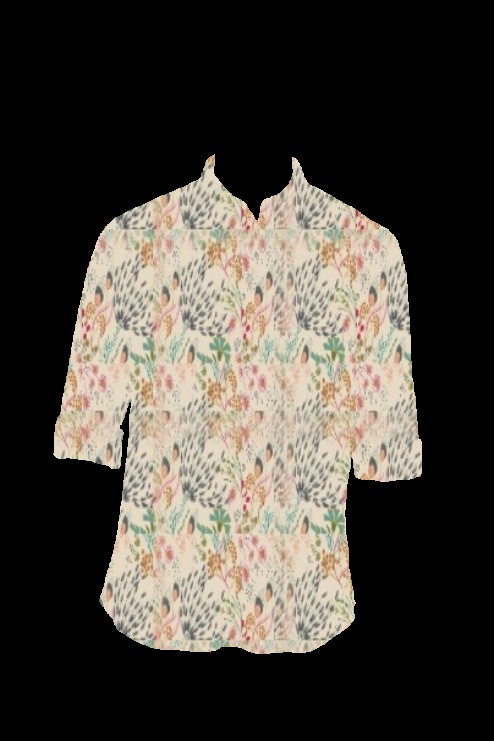
beige multi floral tee